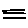
Label: line